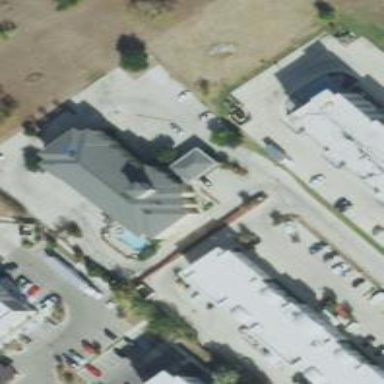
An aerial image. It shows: Hotel building.